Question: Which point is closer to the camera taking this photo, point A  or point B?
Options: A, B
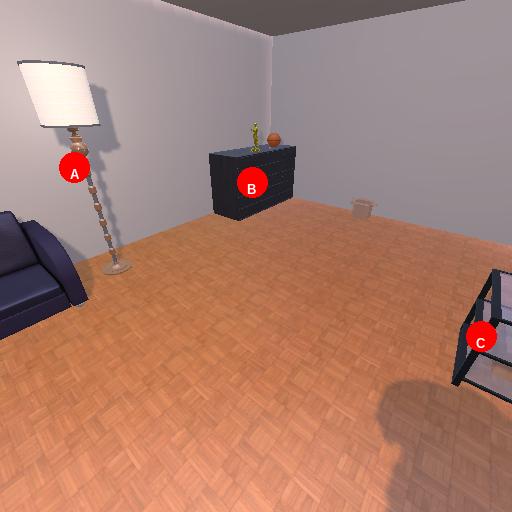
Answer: A